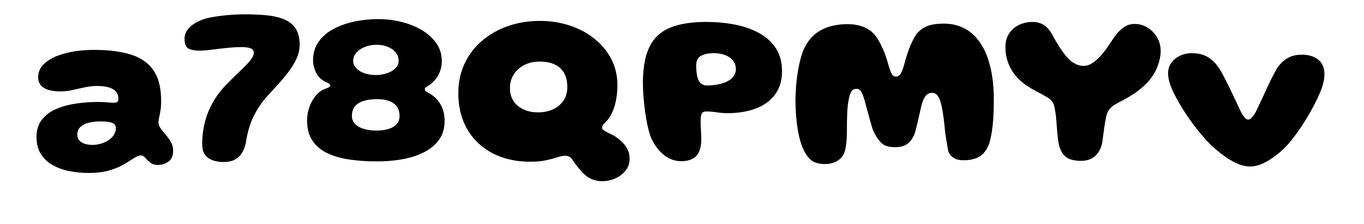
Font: Gluten_Bold